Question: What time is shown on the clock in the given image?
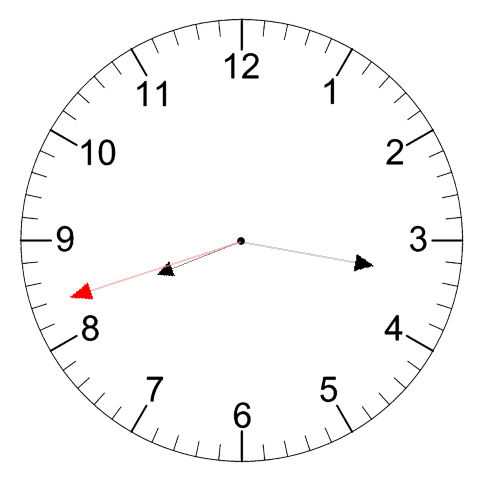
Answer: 08:16:42